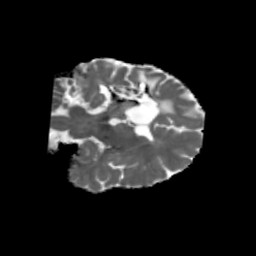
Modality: MD
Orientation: coronal
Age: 44
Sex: female
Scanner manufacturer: siemens
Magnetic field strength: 3 T
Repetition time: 5.47 s
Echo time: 0.0854 s